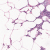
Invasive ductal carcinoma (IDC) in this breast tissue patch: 1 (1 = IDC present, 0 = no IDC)